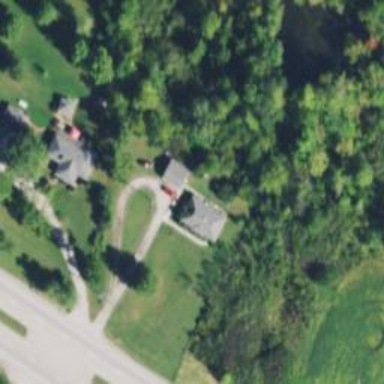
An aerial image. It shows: Driveway leading to service road.